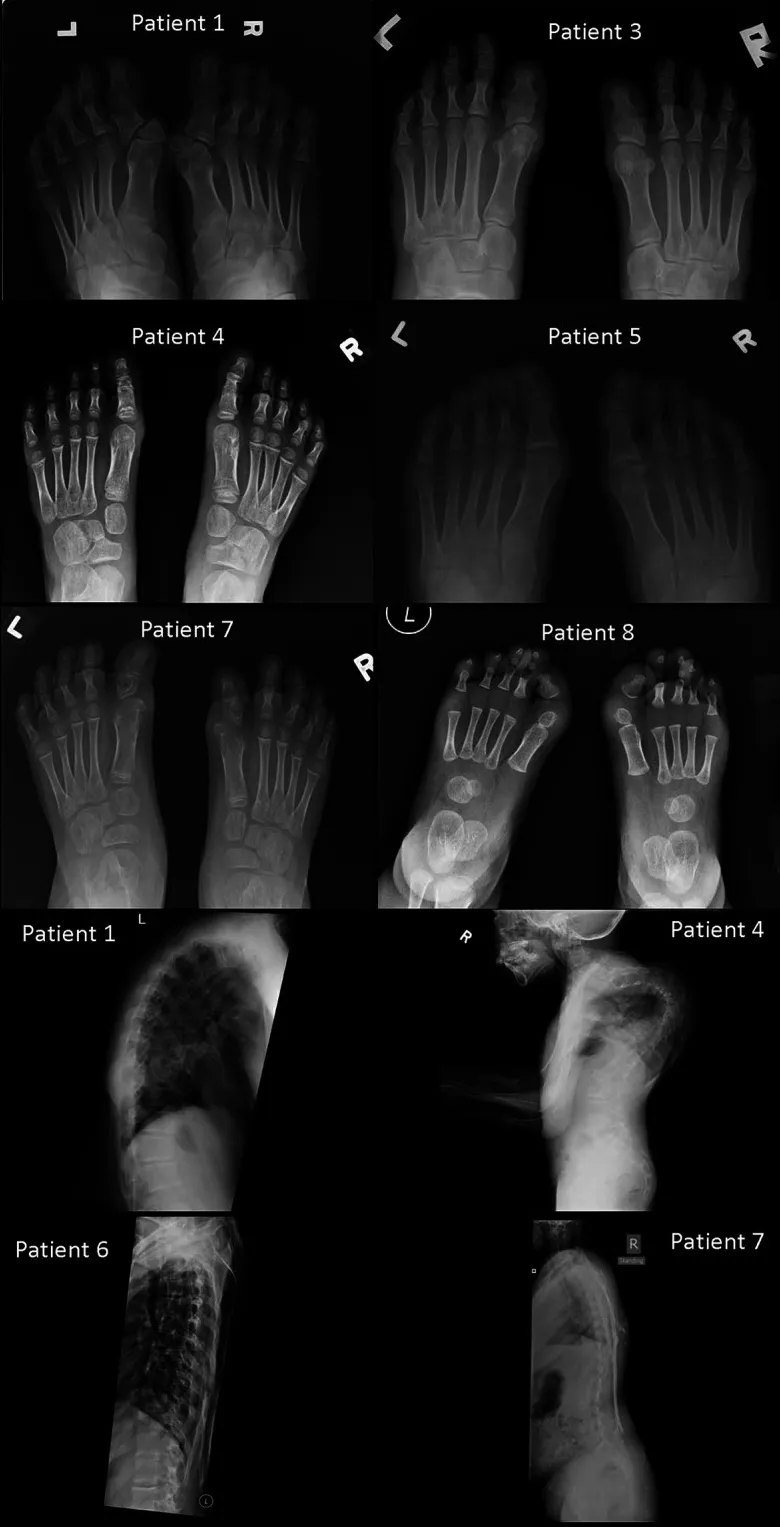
Foot radiographs from Patients 1, 3, 4, 5, 7, and 8, and spine radiographs from Patients 1, 4, 6, and 7 (foot radiographs). Patient 1: Deformed heads of bilateral first metatarsals and proximal phalanges with hallux valgus. Fused proximal and distal phalanges of both big toes. Patient 3: Deformed heads of bilateral first metatarsals and phalanges of bilateral big toes. They are hypoplastic and short with fusion of proximal and distal phalanges of both big toes. Patient 4: Tri-phalangeal big toes on both sides with fusion of the proximal and middle phalanges. Subtle hallux valgus. Patient 5: Subtle hallux valgus. Patient 7: Dysplastic heads of bilateral first metatarsals and proximal phalanges of both big toes. Right big toe appears short. Patient 8: Bilateral heads of first metatarsals appear dysplastic with short hypoplastic bilateral big toes with single phalanx. Bilateral hallux valgus (spine radiographs) Patient 1: Ossifications of the paravertebral soft tissue demonstrated on the lateral view with a kyphotic spinal curvature. Patient 4: Extreme kyphoscoliosis of the whole spine with segments of cervical spine fusion and impending chin-on-chest deformity. Patient 6: Relative preservation of normal thoracic spinal alignment with no major heterotopic ossifications. This spinal radiograph is taken at similar age as that of Patient 1. Patient 7: Paraspinal soft tissue ossifications extending from upper back down to upper sacral level with relatively preserved vertical spinal alignment. This spinal radiograph is taken at similar age as that of Patient 4.
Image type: radiology (x_ray)